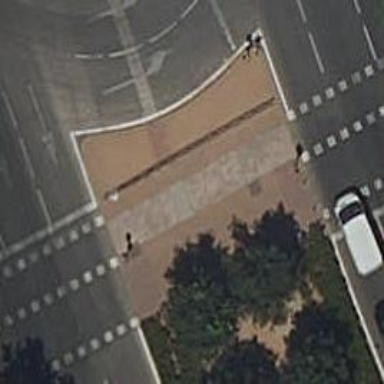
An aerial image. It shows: Footway crossing with paving stones and traffic signals.